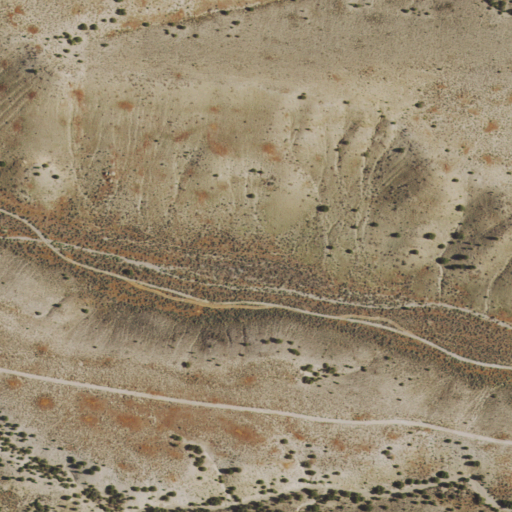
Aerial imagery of valley in Nevada named Felt Canyon containing only shrub